Interaction volume radius: 5 \u00c5
Interaction volume height: 10 \u00c5
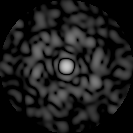
Disorder parameter: 0.8614